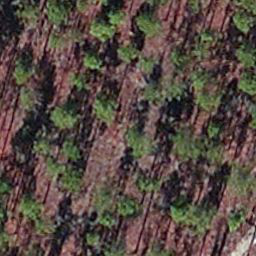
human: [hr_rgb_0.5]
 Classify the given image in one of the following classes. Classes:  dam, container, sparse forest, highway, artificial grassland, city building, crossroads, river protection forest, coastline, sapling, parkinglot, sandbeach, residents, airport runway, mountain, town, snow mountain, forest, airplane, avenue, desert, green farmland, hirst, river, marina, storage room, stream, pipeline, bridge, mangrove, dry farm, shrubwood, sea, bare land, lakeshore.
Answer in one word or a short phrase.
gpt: sapling